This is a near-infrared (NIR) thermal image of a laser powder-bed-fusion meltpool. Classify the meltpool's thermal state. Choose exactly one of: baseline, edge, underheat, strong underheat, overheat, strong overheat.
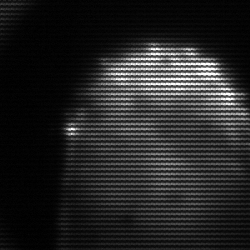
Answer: edge